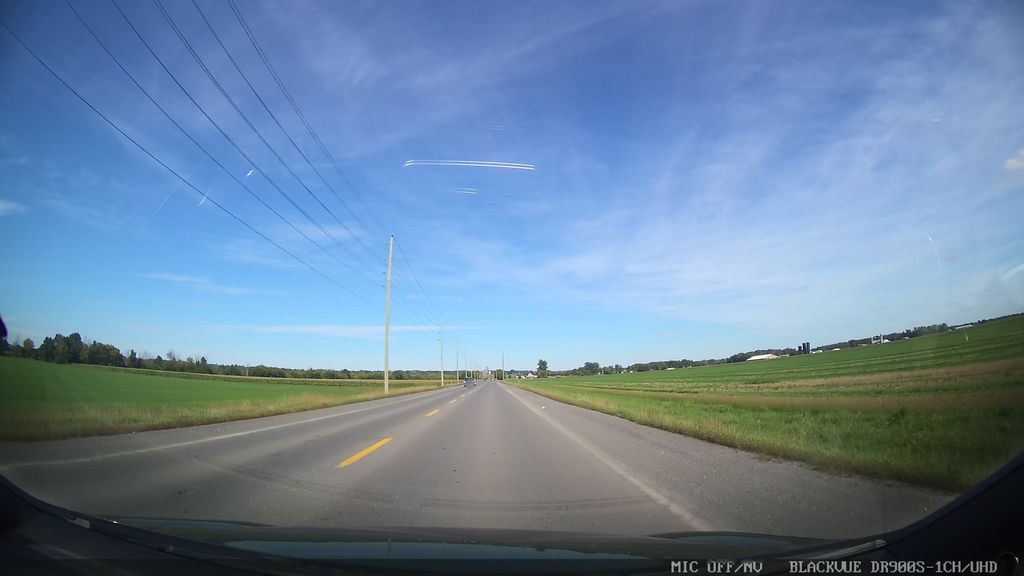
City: ottawa-gatineau